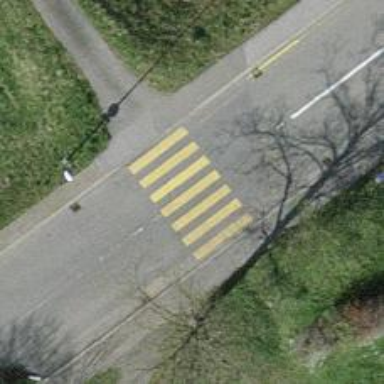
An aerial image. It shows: Marked zebra crossing.